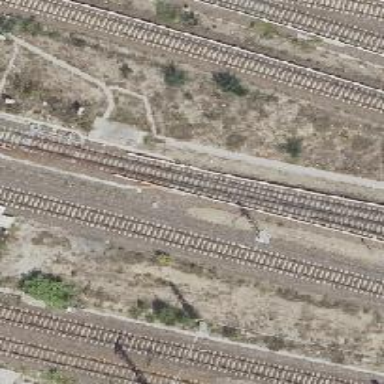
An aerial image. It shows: Railway switch.